Question: Non working version

'''
be = "<a href='#'>Select</a >";
be = "<a href='#' onclick='GetEnrollmentByCIP("" + (rowId['CIP']) + "")'>Select</a >";
jQuery("#grdProgramsEnrolled").jqGrid('setRowData', ids[i], { ab: be });
'''
This is what 'be' is in the last row when loading the grid:
'''
<a href='#' onclick='GetEnrollmentByCIP("52.0299")'>Select</a >
'''
Why am I getting (2) Select statements from the above code?
This code only produces as single "Select" on a different screen
'''
be = "<a href='#'>Student</a >";
be = "<a href='#' onclick='GetStudent("" + (rowId['UIC']) + "")'>Student</a >";
jQuery("#grdStudentGrid").jqGrid('setRowData', ids[i], { ab: be });
'''
This is what 'be' is in the last row when loading the grid:
'''
<a href='#' onclick='GetStudent("<PHONE>")'>Student</a >
'''
The only difference that I can tell is that the string value being passed contains a decimal point? Does s
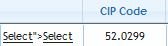
Answer: From what i understand, you want to call a function depending on the row data that is selected.
Instead of the onclick crammed there, you can use the custom formatter of jqgrid to do the same.
'''
function myformatter ( cellvalue, options, rowObject ){
var obj = rowObject['CIP']
return '<a href ="#" onclick="GetEnrollmentByCIP(' + obj+ ')">Select</a>';
}
'''
For details:: <URL>